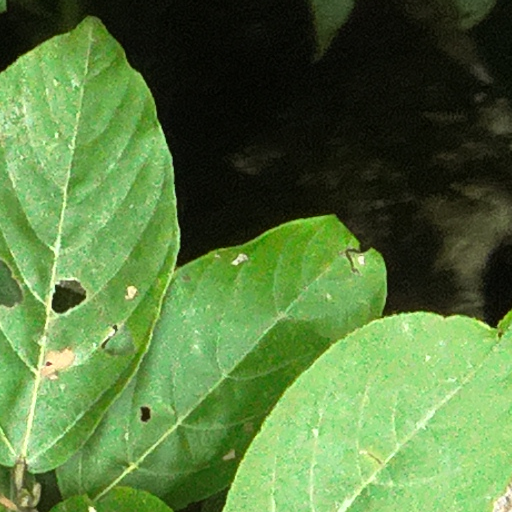
Species: Apeiba membranacea
GBIF accepted scientific name: Apeiba membranacea
Crown area (m\u00b2): 96.977